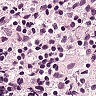
Metastatic tissue present: no